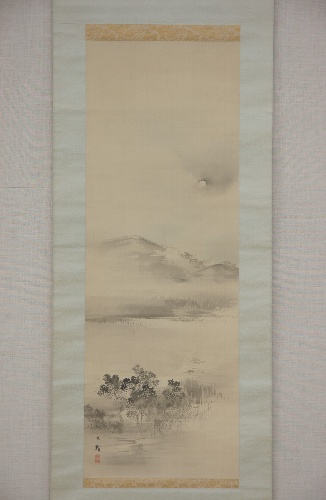
Artist: Shiokawa Bunrin
Artist bio: Japanese, 1808–1877
Date: 19th century
Object type: Hanging scroll
Classification: Paintings
Medium: Hanging scroll; ink and color on silk
Culture: Japan
Dimensions: 39 1/4 x 13 7/8 in. (99.7 x 35.2 cm)
Department: Asian Art
Credit line: The Howard Mansfield Collection, Purchase, Rogers Fund, 1936
Accession year: 1936
Repository: Metropolitan Museum of Art, New York, NY
Tags: Moon|Mountains|Landscapes